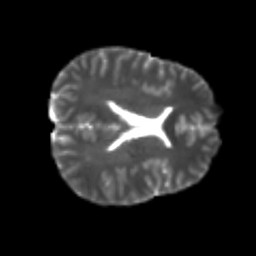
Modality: T2w
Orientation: axial
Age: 25
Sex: male
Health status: healthy
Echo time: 0.074 s